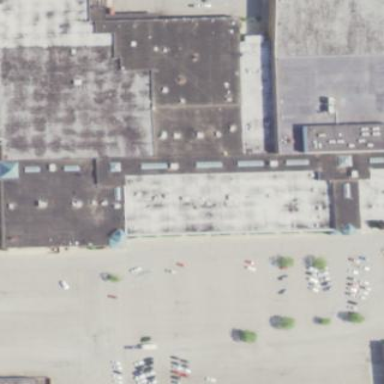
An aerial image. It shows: Retail building.